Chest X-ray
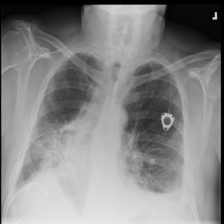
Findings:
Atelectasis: negative
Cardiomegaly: negative
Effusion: negative
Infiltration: negative
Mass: negative
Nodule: negative
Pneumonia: negative
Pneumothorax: negative
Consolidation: negative
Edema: negative
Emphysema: negative
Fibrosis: negative
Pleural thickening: negative
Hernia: negative